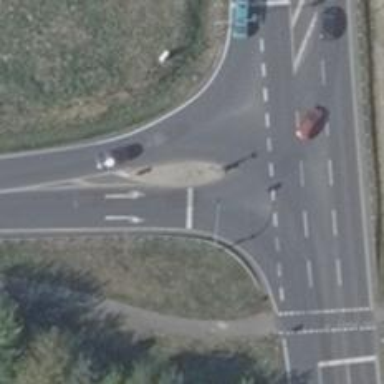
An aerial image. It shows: Road with traffic signals.